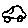
Label: car